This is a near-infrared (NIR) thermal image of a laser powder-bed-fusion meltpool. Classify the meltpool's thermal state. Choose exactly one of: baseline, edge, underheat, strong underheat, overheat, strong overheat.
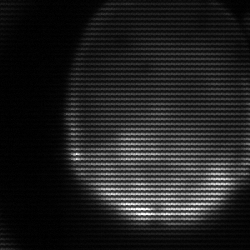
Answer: edge